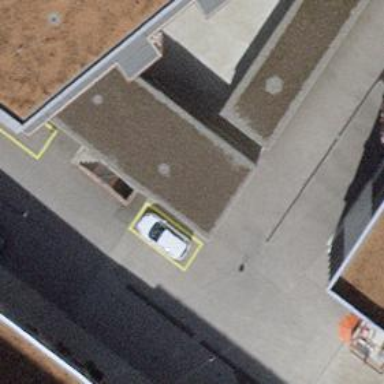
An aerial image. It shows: Parking entrance.